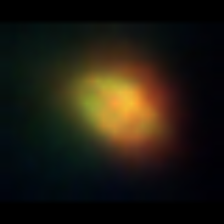
Taxon: NanoPlankton
Group: Other